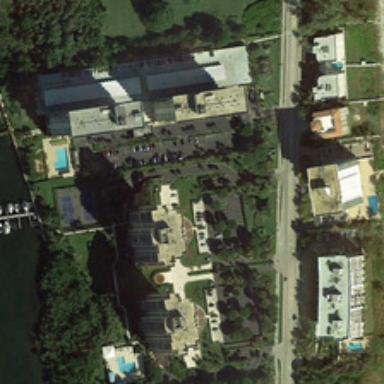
Several buildings and many green trees are near a river .